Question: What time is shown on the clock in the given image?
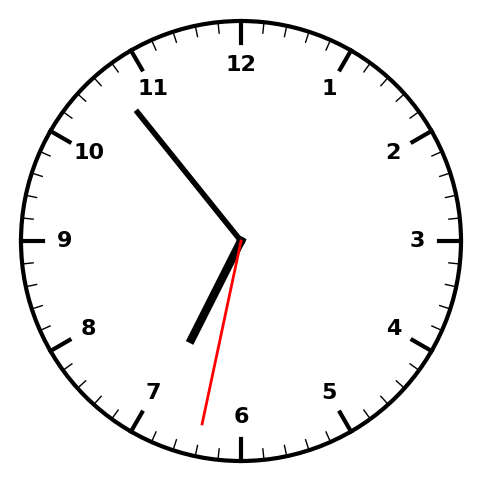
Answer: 06:53:32